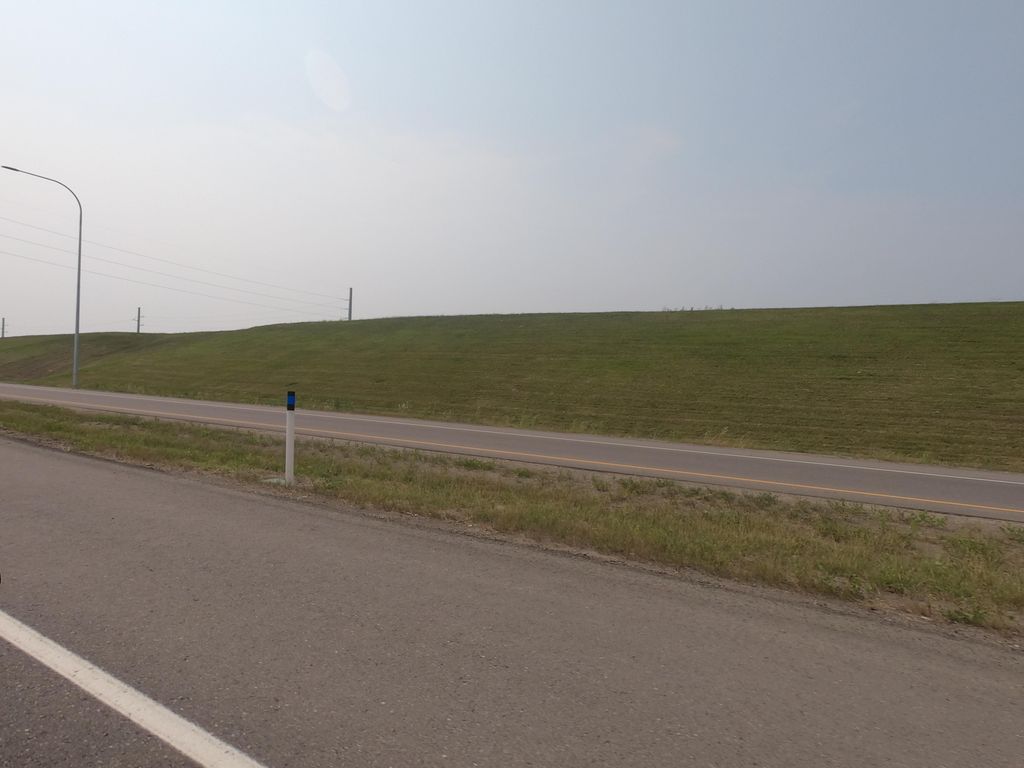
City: calgary